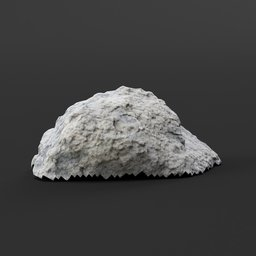
Label: architecture